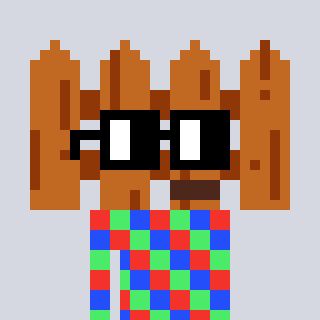
a pixel art character with square black glasses, a fence-shaped head and a grayscale-colored body on a cool background